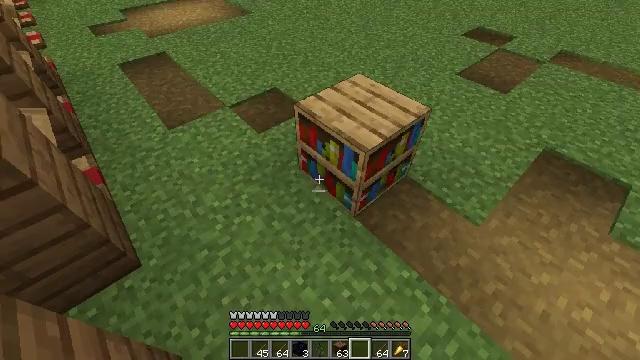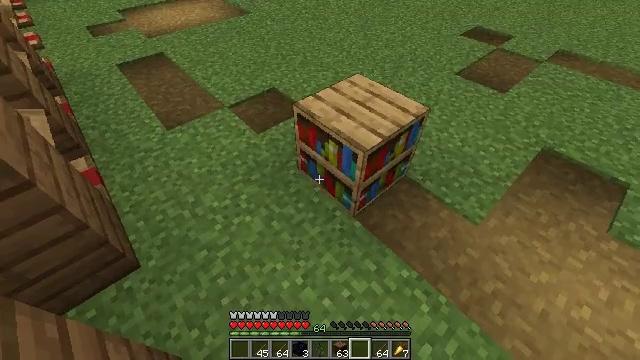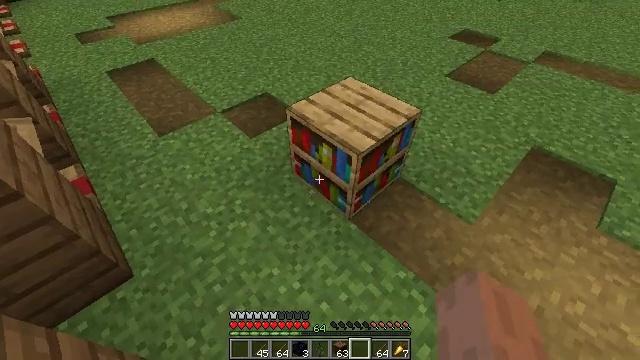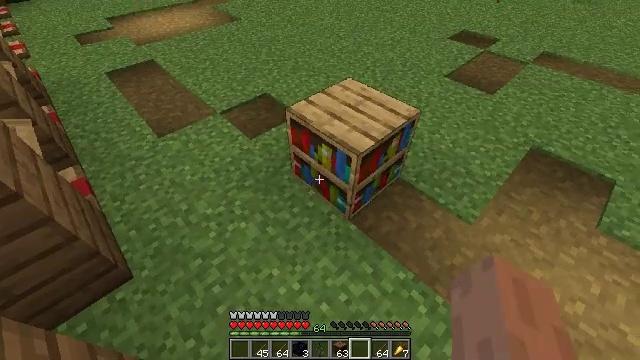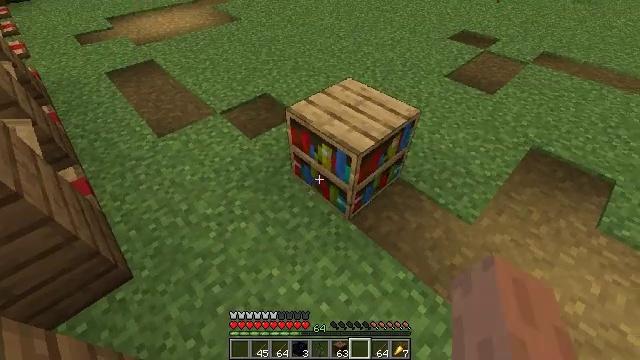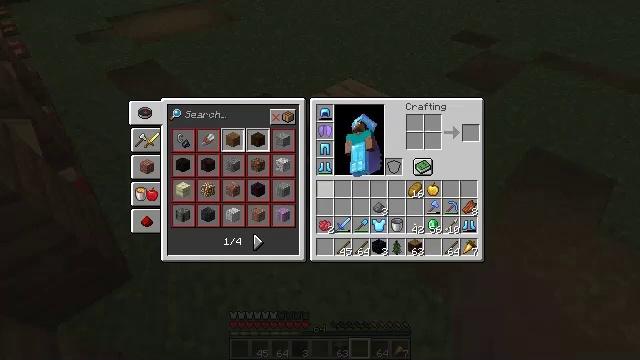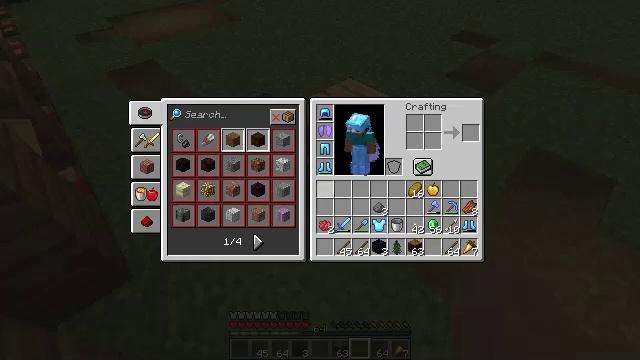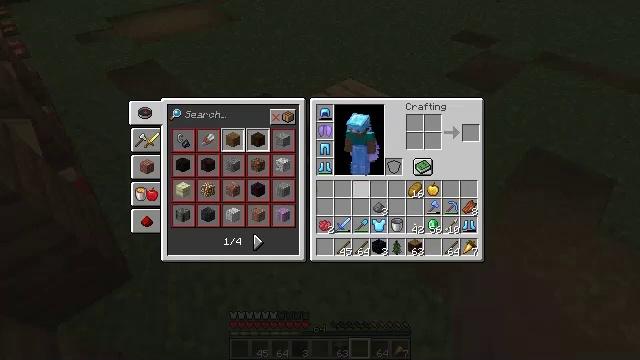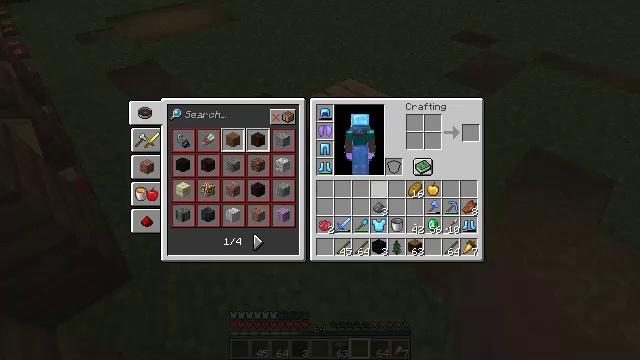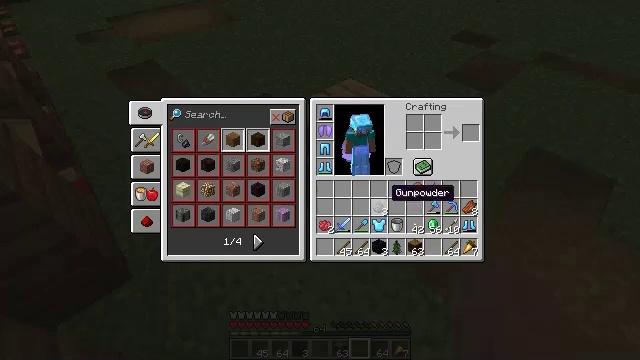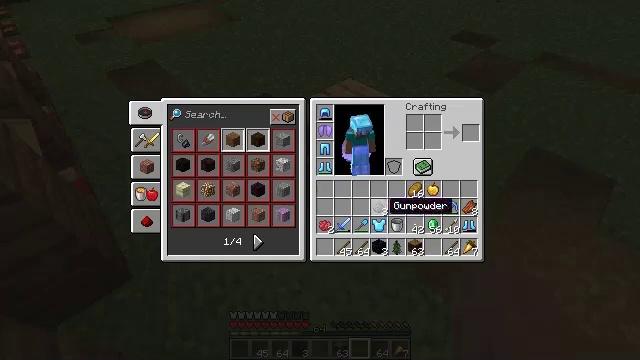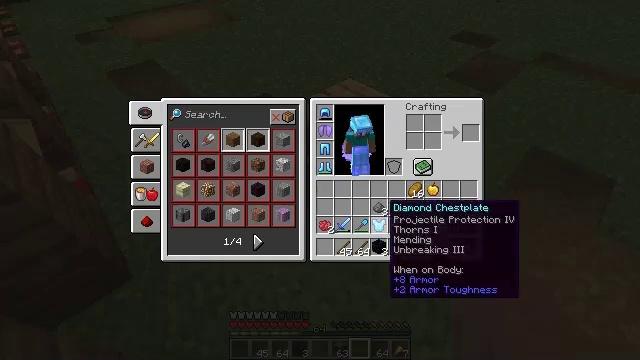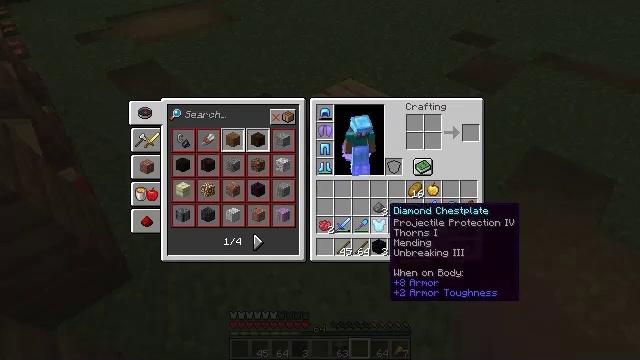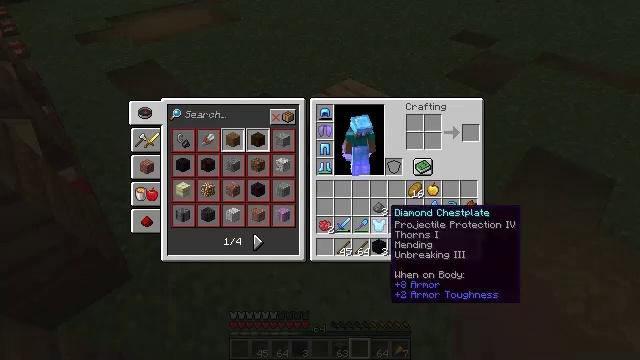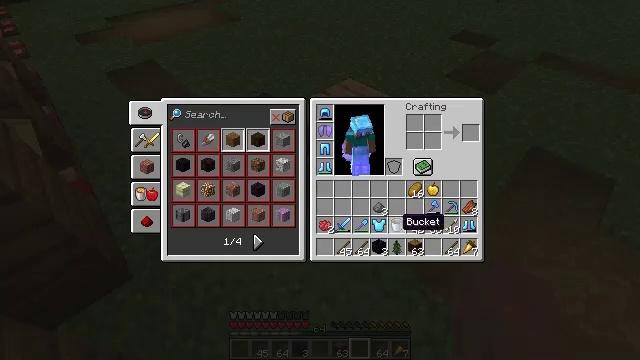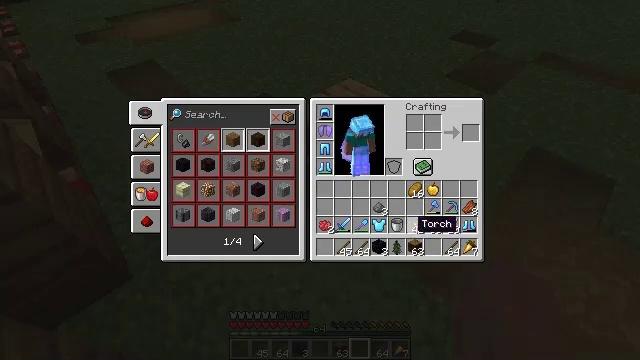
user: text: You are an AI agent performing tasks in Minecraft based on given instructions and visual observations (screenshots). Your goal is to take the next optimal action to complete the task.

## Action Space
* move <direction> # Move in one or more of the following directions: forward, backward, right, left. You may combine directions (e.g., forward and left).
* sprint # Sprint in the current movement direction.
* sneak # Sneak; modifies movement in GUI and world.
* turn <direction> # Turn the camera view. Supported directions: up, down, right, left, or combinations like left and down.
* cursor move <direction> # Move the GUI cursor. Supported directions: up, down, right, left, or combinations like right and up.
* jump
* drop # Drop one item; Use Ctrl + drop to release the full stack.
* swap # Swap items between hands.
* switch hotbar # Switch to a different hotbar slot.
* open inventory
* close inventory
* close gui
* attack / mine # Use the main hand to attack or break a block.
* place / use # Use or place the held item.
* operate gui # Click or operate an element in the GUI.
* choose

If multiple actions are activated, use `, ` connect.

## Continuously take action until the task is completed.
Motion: motion action
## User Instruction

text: Break the bookshelf for books.
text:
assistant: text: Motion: no_op
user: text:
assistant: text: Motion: turn right
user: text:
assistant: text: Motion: no_op
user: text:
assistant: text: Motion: no_op
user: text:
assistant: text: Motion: open inventory
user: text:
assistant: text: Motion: cursor move right, open inventory
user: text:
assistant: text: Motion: cursor move right
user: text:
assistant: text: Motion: cursor move right and down
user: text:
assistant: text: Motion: sneak, cursor move down
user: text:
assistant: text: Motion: sneak, cursor move down
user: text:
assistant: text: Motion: sneak
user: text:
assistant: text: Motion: sneak
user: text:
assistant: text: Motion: sneak
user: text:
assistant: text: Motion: sneak, cursor move right and down
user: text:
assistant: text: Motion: sneak, cursor move right
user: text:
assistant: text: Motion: sneak, cursor move right
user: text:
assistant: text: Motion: sneak, cursor move right
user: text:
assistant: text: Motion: sneak, cursor move right
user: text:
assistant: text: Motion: sneak
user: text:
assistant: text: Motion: sneak
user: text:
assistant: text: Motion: sneak
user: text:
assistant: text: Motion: sneak
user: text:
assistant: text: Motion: sneak, cursor move left
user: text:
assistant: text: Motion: sneak
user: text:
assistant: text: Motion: sneak, cursor move left
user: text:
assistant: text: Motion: sneak, cursor move left
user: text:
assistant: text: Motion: sneak, cursor move up
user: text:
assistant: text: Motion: sneak
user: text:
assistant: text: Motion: sneak
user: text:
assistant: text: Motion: sneak, operate gui